Question: In ExtJs I used to use '->'. But this doesn't seem to work in Sencha Touch.
Any ideas ?
EDIT

EDIT
here is my code
'''
Ext.define('reestructura.view.ContratoList', {
extend: 'Ext.List',
xtype: 'contratolist',
requires: 'Ext.field.Toggle',
config: {
onItemDisclosure: true,
emptyText: 'El contrato no existe',
store: 'Contratos',
items: [{
xtype: 'toolbar',
docked: 'top',
style: 'background:darkgray',
items: [{
xtype: 'searchfield',
placeHolder: 'Buscar contrato...'
}, {
xtype: 'button',
iconCls: 'search',
iconMask: true,
ui: 'confirm',
action: 'buscarContratos'
},
{
xtype:'spacer'
},
{
xtype: 'togglefield',
label: 'simulacion'
}
]
}],
itemTpl : [
'<p>{idContrato}&nbsp &nbsp {nombreGrupo} </p>',
'<div style="font-size: 0.75em; color: darkgray">Saldo Pendiente: {saldoPendiente}</div>',
].join('')
}
});
'''
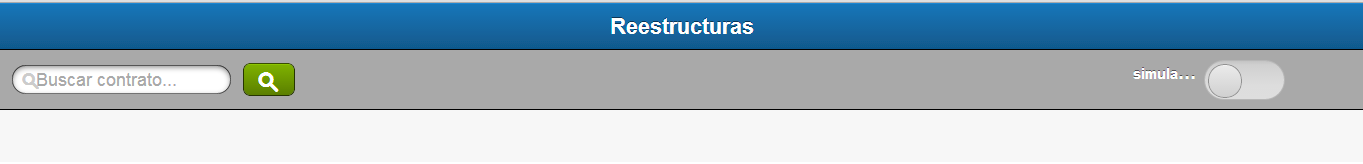
Answer: Use a spacer
Here is an example
'''
{
xtype: 'button',
text: 'Button One'
}, {
xtype: 'spacer'
}, {
xtype: 'button',
text: 'Button Two'
}
'''
I hope that helps